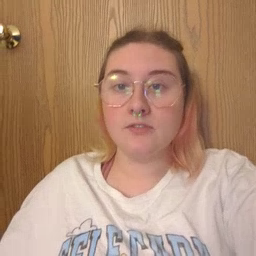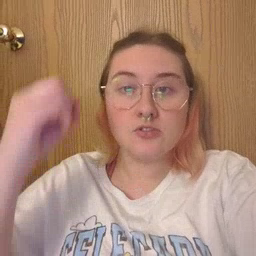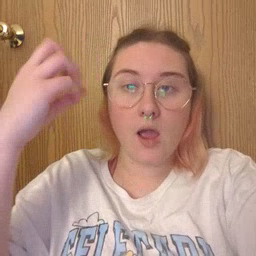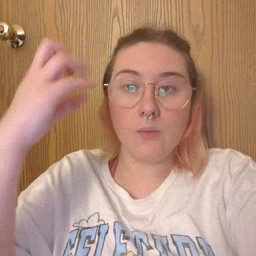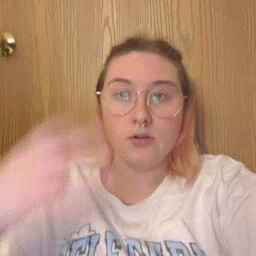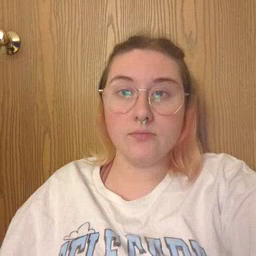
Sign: shower